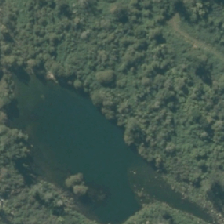
Land cover: lake_pond